Question: I have a dataframe (called df) with three variables, the head of which shown below. There are 600 rows of data.
'''
X1 X2 X3
0 0.049150 0.270032 0.577858
1 0.602387 0.065492 0.555747
2 0.598355 0.235002 0.482744
3 0.522151 0.253991 0.402630
4 0.402601 0.206630 0.553987
'''
I am trying to subtract each row from the first. That is, I'm looking for row1 - row2, then row1 - row3, and so on. I am new to using for loops (and Python in general), and my current attempts aren't getting very far:
'''
for i in range(len(df)):
diff[i] = df.iloc[0,:] - df.iloc[i,:]
diff2 = math.sqrt((diff[0])**2 + (diff[1])**2 + (diff[2])**2)
print(diff2)
'''
for context on the final three lines, I am trying to take the square root of the differences between each row item. So,
'''
sqrt((row1col1-row2col1)^2 + (row1col2 - row2col2)^2 + (row1col3 - row2col3)^2)
'''
and then I want to store the results of this for all the row differences up to row 600 in a new vector.
If you would like further context, I am trying to implement the second step of a "Subtractive Clustering" algorithm, the formula for which is as follows:

where ra=1
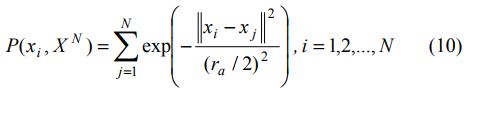
Answer: First row can be accessed with <URL> like this:
'''
row1 = df.iloc[0]
'''
And then we can use apply on row 1 to end:
'''
df.iloc[1:].apply(lambda x: np.sqrt(sum((row1-x)**2)), axis=1).values
'''
Returns:
'''
array([ 0.59025138, 0.55848 , <PHONE> , 0.35988505])
'''